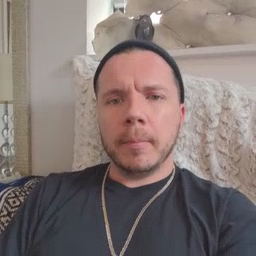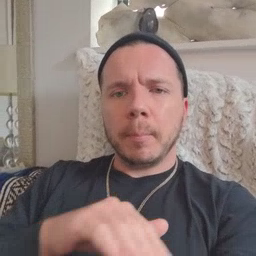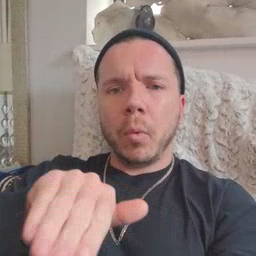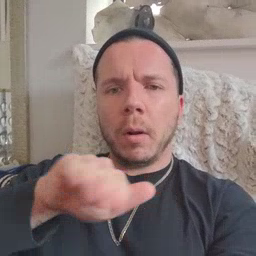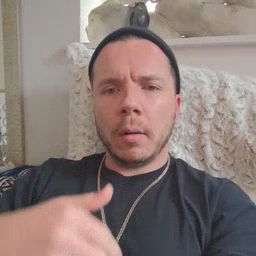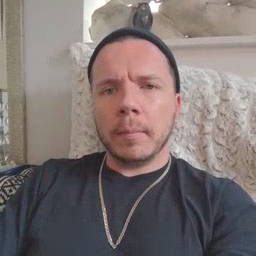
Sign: pool